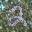
Label: 2